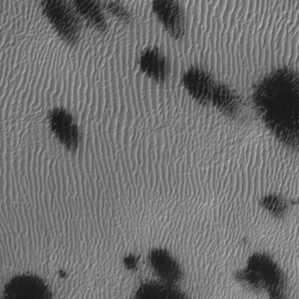
Label: frost